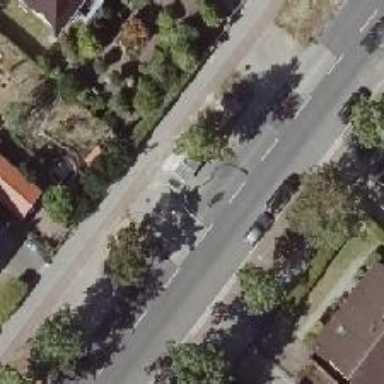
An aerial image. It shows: Public transport stop position.